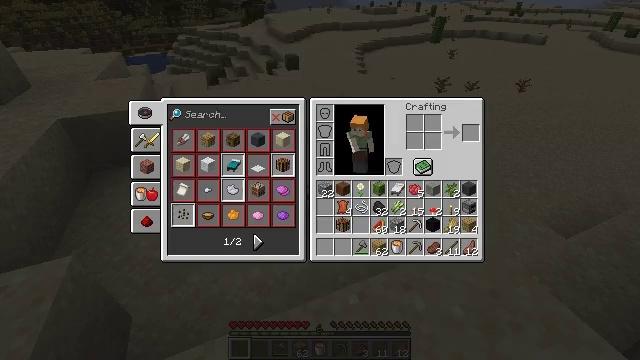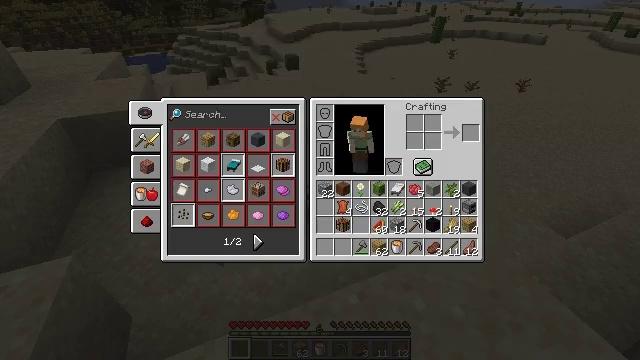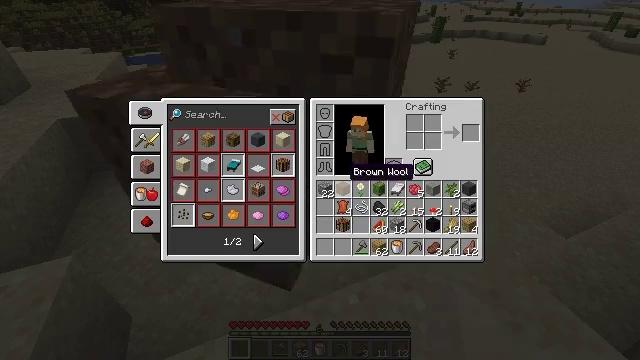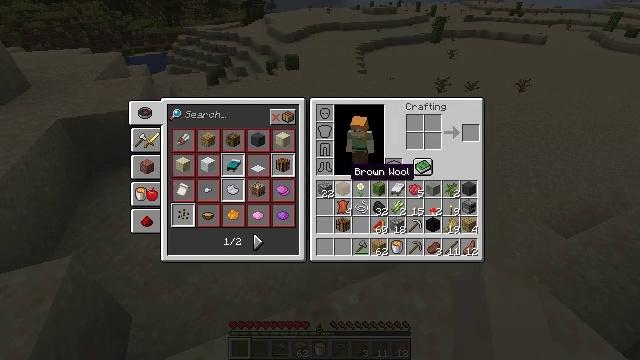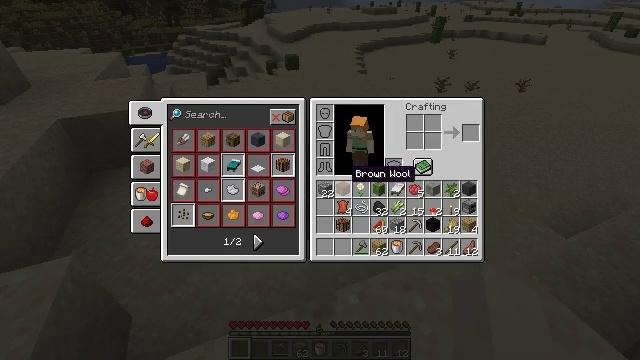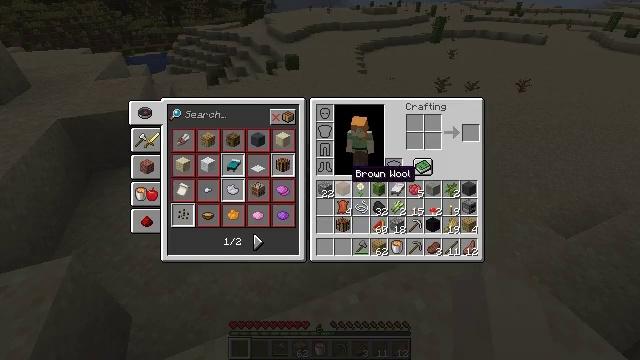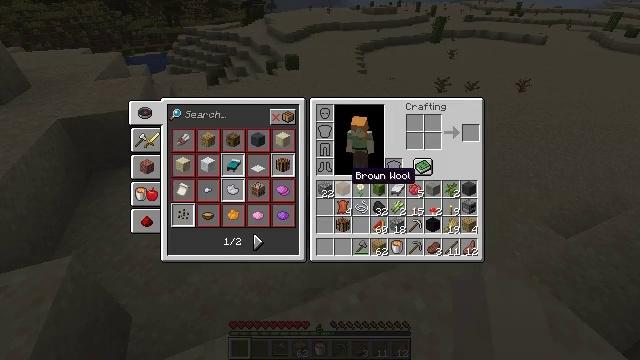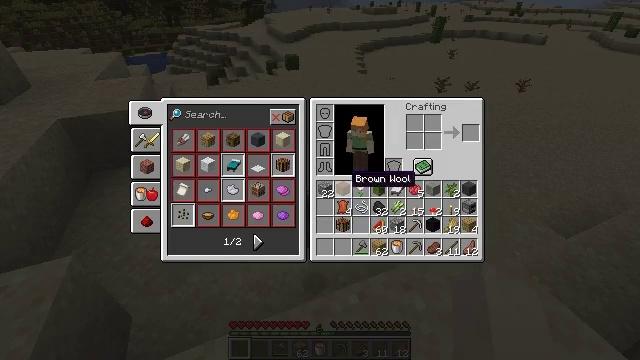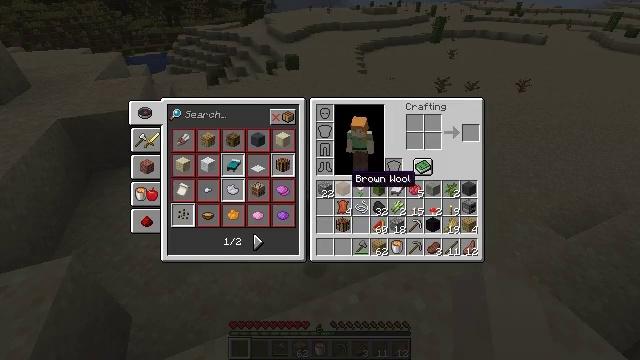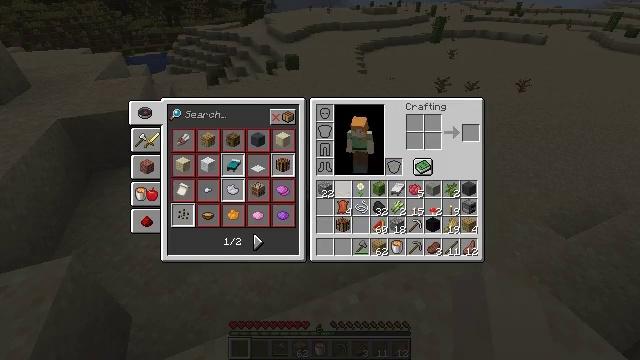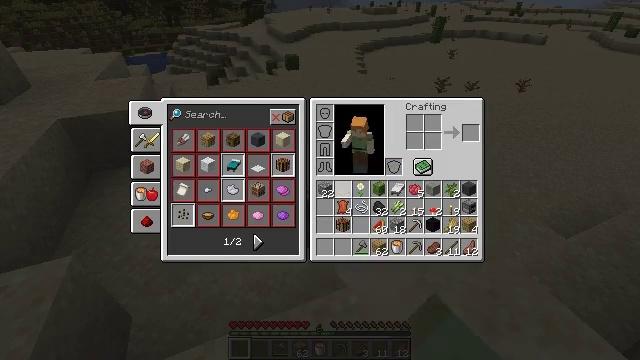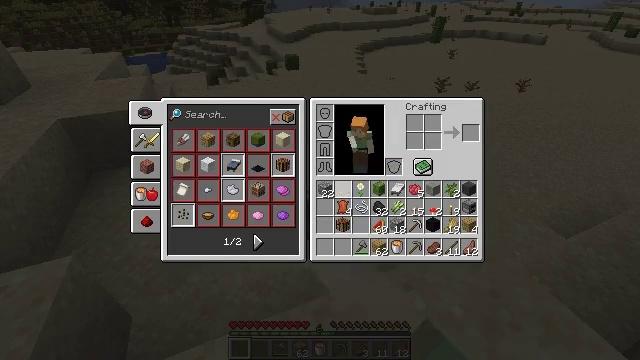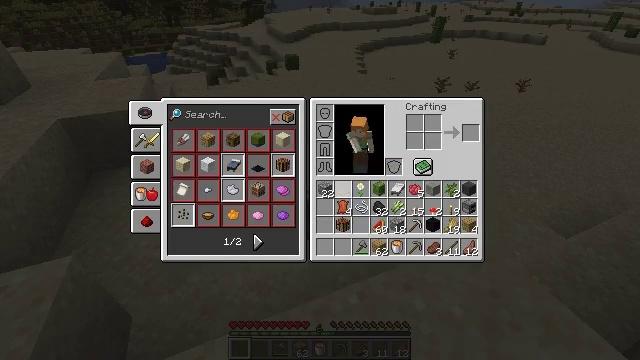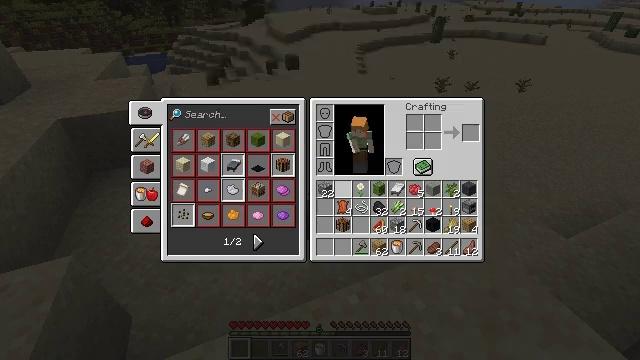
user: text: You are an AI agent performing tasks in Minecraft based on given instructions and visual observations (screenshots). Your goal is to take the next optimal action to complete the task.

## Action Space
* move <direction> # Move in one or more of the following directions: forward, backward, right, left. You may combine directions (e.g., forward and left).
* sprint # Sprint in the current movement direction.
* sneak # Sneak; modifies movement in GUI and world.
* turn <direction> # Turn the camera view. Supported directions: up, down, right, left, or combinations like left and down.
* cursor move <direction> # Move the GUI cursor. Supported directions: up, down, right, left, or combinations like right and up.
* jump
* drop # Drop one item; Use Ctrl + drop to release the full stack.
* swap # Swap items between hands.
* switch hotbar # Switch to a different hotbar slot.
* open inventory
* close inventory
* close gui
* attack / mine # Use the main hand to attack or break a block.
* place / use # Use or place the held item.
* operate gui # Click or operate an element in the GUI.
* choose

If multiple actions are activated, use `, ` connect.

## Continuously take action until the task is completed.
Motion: motion action
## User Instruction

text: Remove a brown wool block from the inventory.
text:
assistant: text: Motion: open gui
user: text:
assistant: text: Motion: no_op
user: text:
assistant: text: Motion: no_op
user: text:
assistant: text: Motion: no_op
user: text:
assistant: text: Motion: no_op
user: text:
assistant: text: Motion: no_op
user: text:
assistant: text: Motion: no_op
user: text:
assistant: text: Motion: no_op
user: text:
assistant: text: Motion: drop
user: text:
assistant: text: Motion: drop
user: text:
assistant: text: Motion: drop
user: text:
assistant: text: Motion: no_op
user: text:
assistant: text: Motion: no_op
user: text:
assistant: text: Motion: no_op